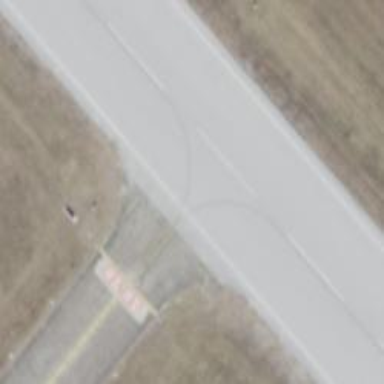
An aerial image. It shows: Asphalt taxiway in the airport.